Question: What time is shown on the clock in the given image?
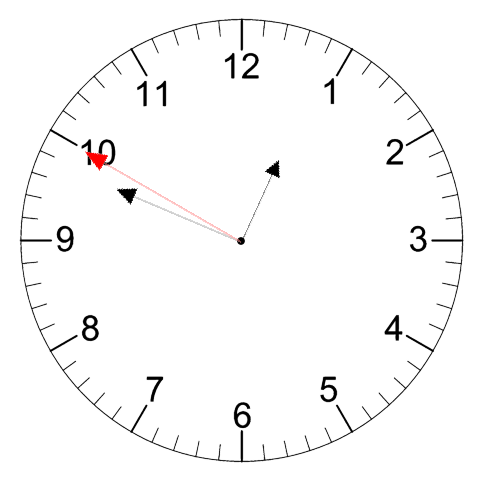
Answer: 12:48:50